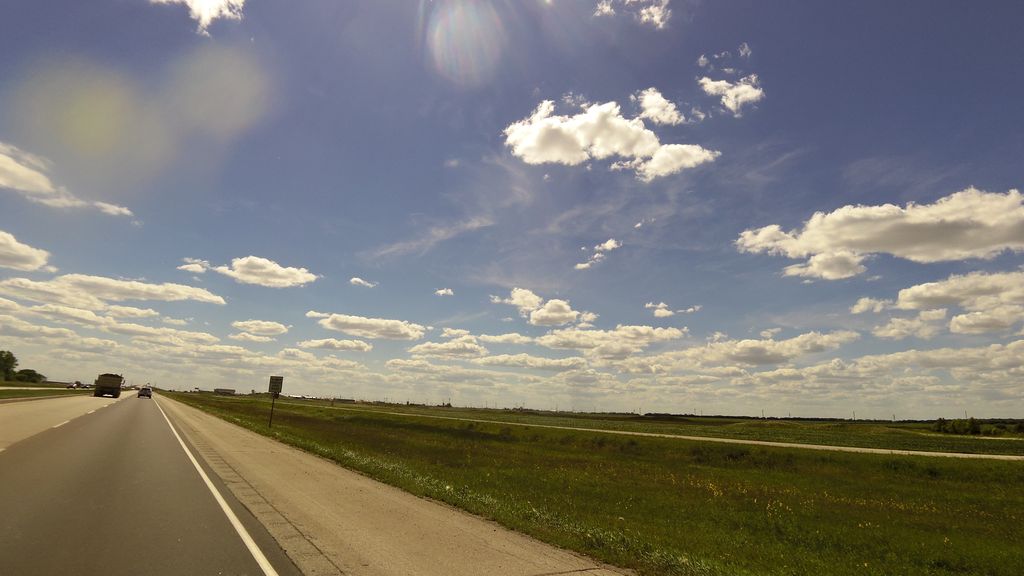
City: winnipeg